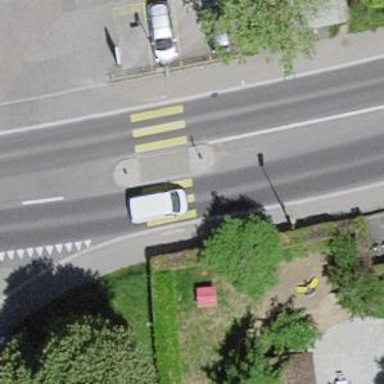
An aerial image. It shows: Uncontrolled crossing with zebra marking and island.